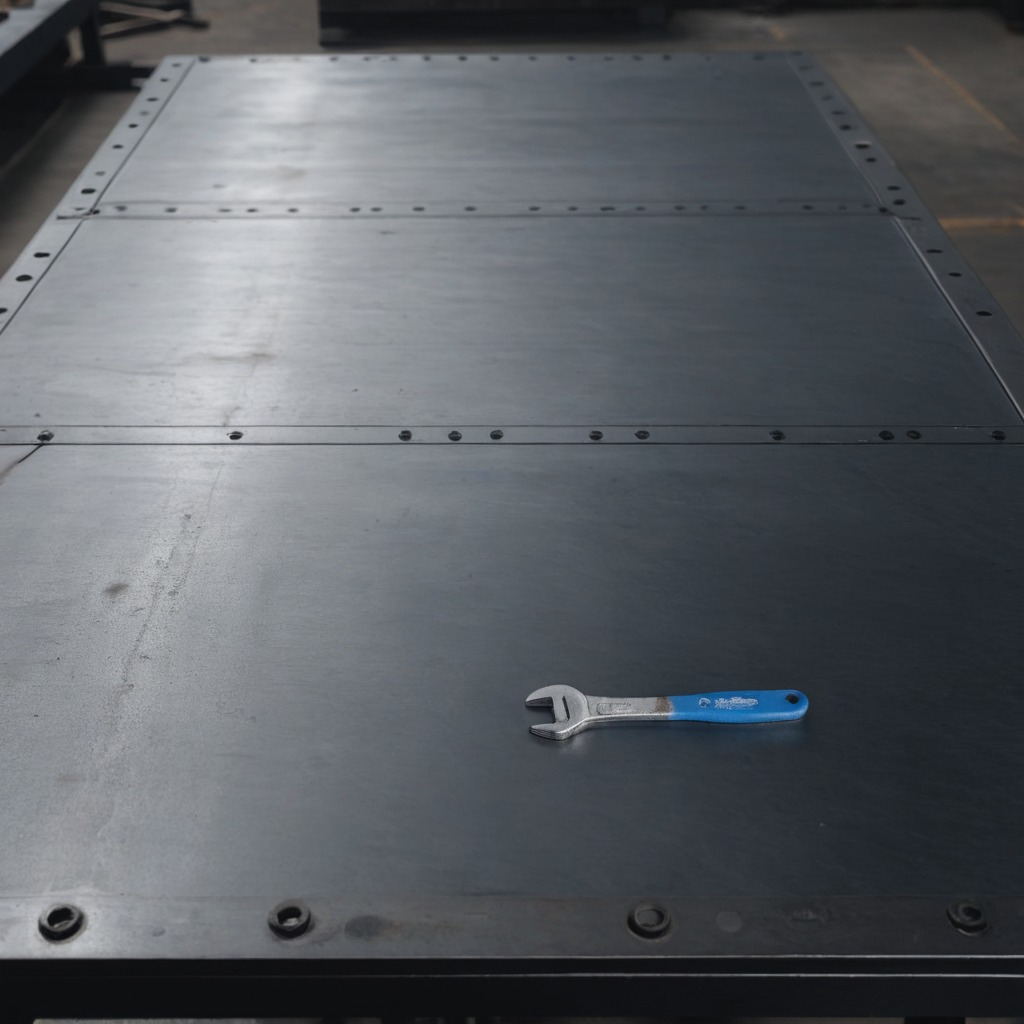
An wrench is lying on the cold steel table in a mining workshop.